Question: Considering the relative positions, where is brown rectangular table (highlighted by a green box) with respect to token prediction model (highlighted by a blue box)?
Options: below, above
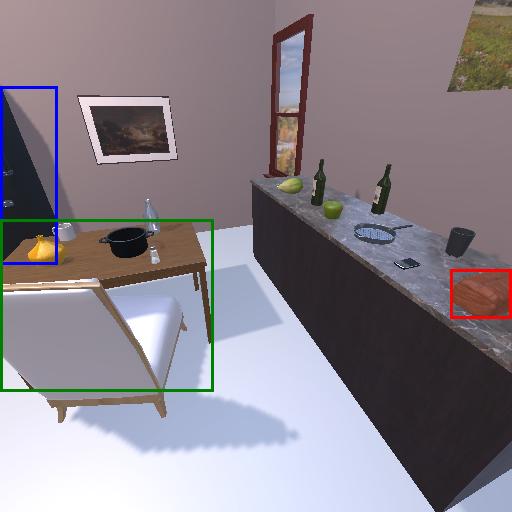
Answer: below